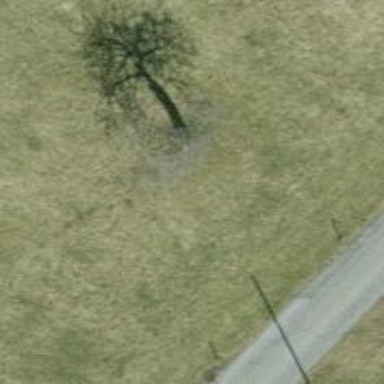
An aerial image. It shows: Single tag "natural: tree."